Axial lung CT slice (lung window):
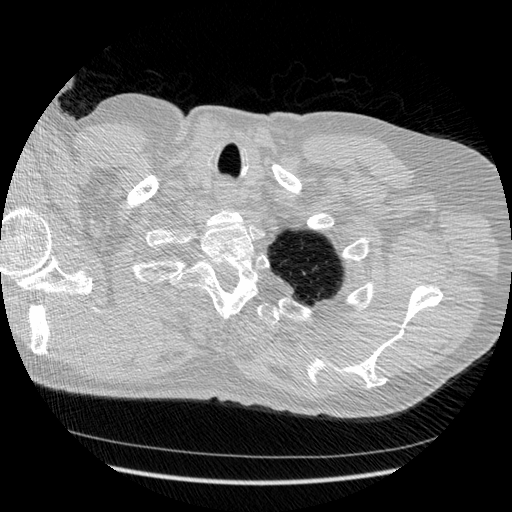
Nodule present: no